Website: lowes
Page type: payment
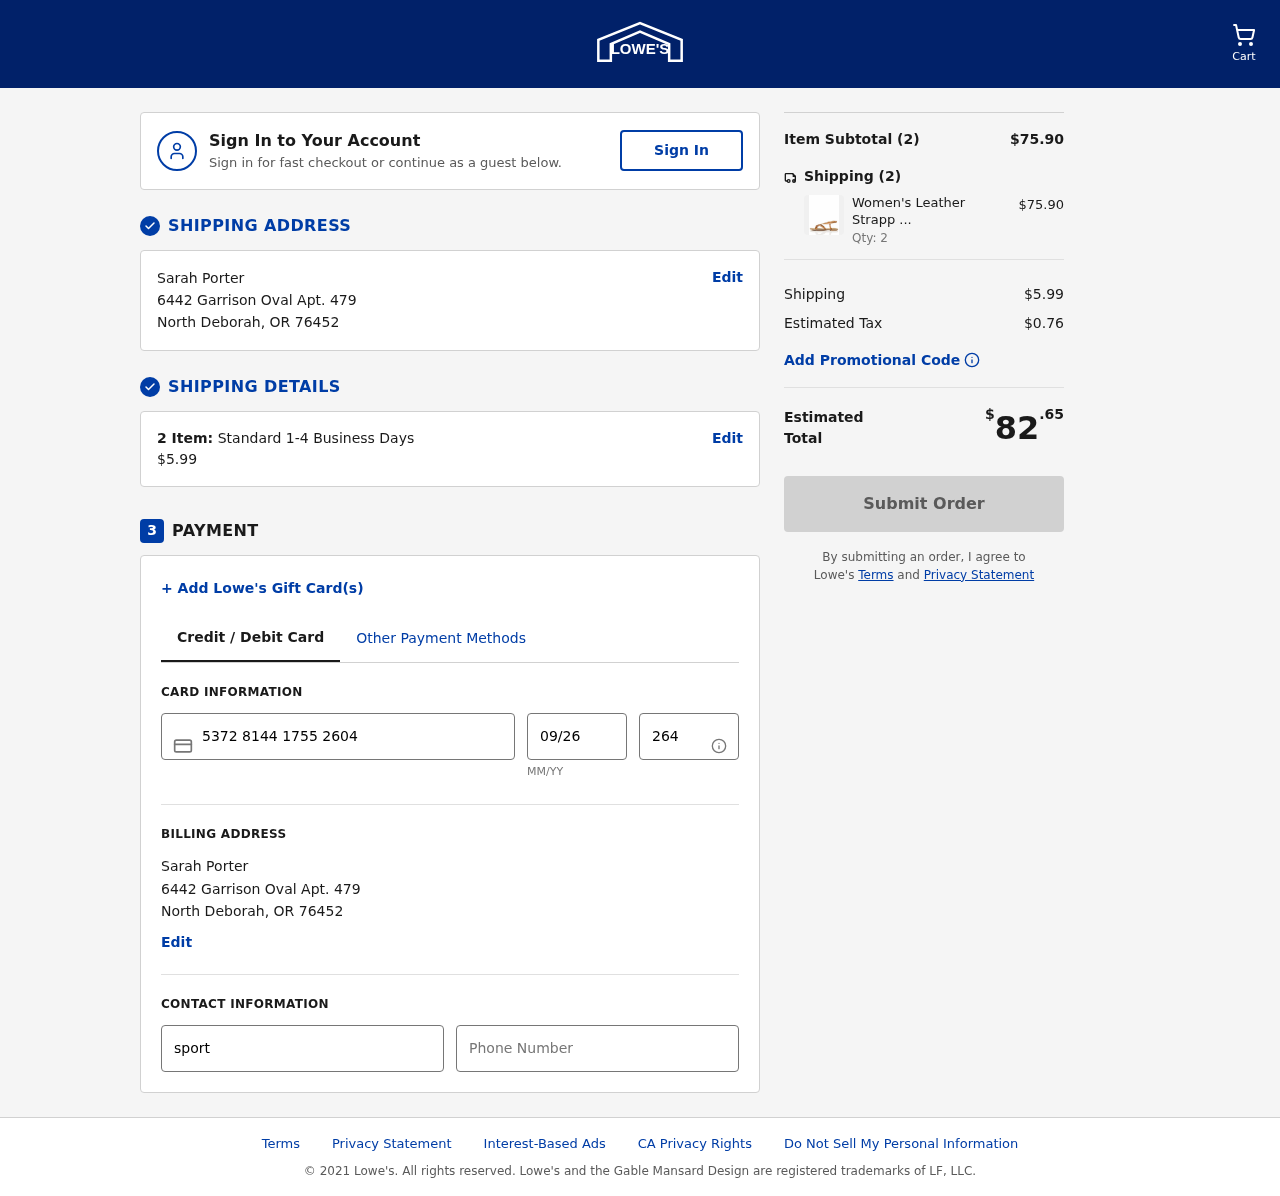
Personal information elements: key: PII_CARD_CVV
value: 264
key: PII_CARD_EXPIRY
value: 09/26
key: PII_CARD_NUMBER
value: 5372 8144 1755 2604
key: PII_CITY
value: North Deborah
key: PII_EMAIL
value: sporter@yahoo.com
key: PII_FULLNAME
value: Sarah Porter
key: PII_PHONE
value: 4947020727
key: PII_POSTCODE
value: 76452
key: PII_STATE_ABBR
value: OR
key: PII_STREET
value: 6442 Garrison Oval Apt. 479
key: PII_FULLNAME2
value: Sarah Porter
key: PII_STREET2
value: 6442 Garrison Oval Apt. 479
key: PII_CITY2
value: North Deborah
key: PII_STATE_ABBR2
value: OR
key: PII_POSTCODE2
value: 76452
Product elements: key: PRODUCT1_NAME
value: Women's Leather Strappy Gladiator Open Toe Sandals, Brown (Dragon Tan), 3
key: PRODUCT1_PRICE
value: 37.95
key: PRODUCT1_QUANTITY
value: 2
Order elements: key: ORDER_NUM_ITEMS
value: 2
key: ORDER_SHIPPING_COST
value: $5.99
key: ORDER_NUM_ITEMS2
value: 2
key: ORDER_SUBTOTAL
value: $75.90
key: ORDER_NUM_ITEMS3
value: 2
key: ORDER_SHIPPING_COST2
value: $5.99
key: ORDER_TAX
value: $0.76
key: ORDER_TOTAL
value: $82.65